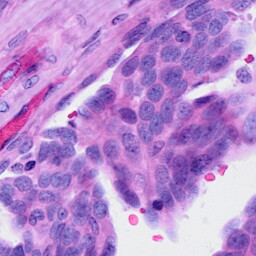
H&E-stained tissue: Ovarian